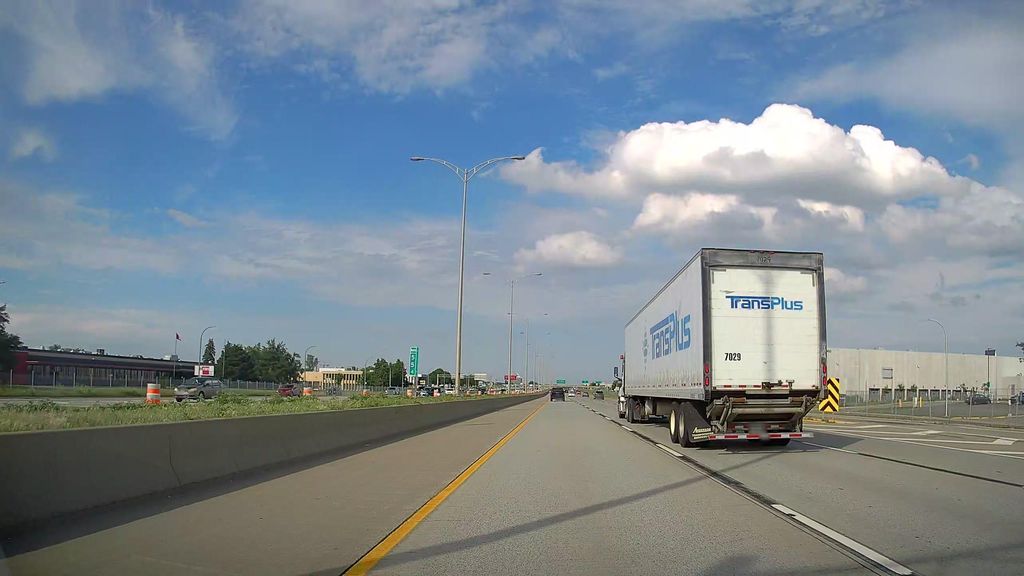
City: montreal